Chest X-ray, PA view. Patient: 46 years old, sex M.
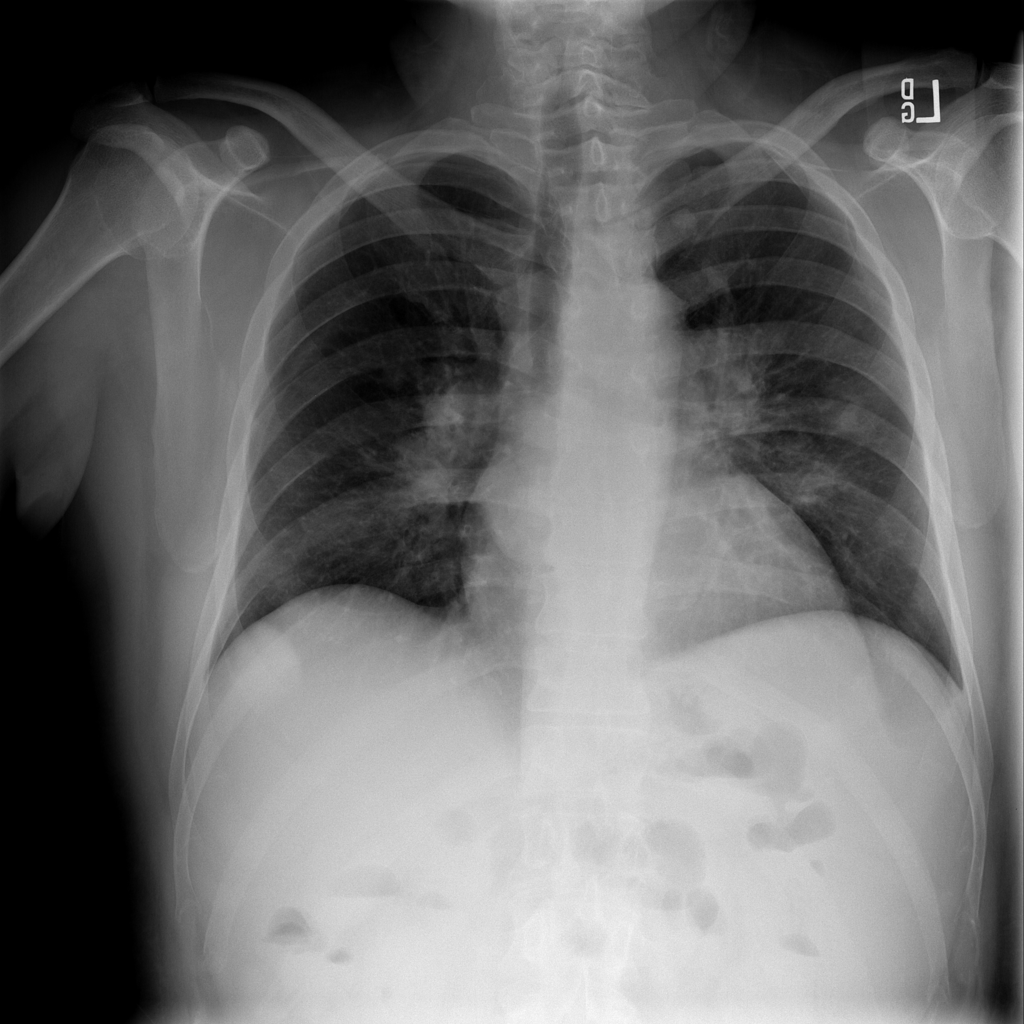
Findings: No Finding